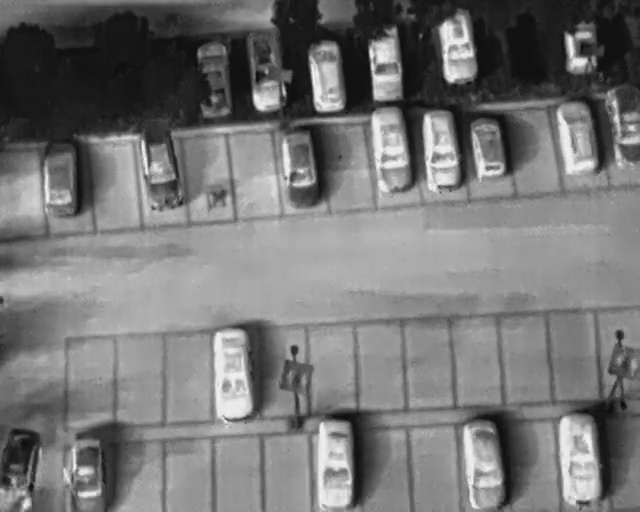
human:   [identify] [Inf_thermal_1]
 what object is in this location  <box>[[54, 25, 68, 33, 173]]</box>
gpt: <ref>1 large car at the top</ref>

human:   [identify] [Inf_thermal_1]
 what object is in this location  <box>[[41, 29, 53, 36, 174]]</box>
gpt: <ref>1 medium car at the center</ref>

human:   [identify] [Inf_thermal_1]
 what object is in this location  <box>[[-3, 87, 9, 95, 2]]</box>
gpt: <ref>1 large car at the bottom left</ref>